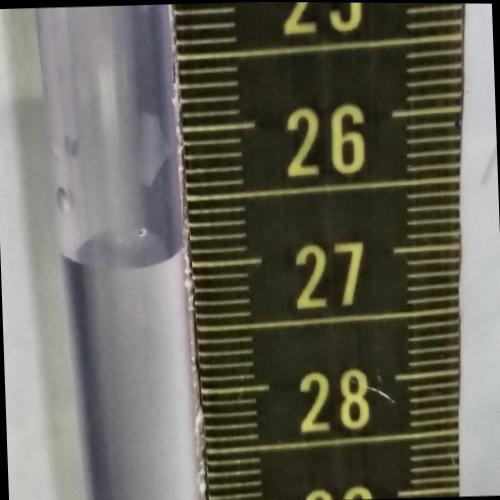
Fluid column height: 26.9 cm